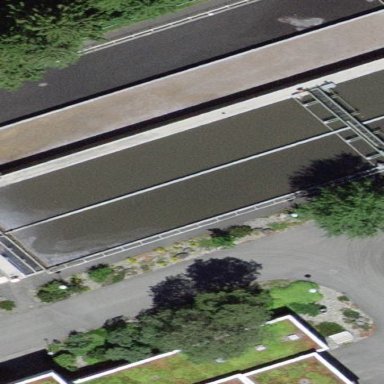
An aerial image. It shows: View of wastewater plant.